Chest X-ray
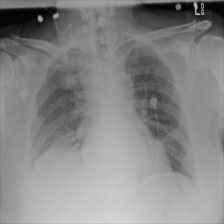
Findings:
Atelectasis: positive
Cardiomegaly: negative
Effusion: negative
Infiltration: negative
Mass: negative
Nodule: negative
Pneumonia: negative
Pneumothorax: negative
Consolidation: negative
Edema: negative
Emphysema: negative
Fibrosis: negative
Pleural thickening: negative
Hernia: negative